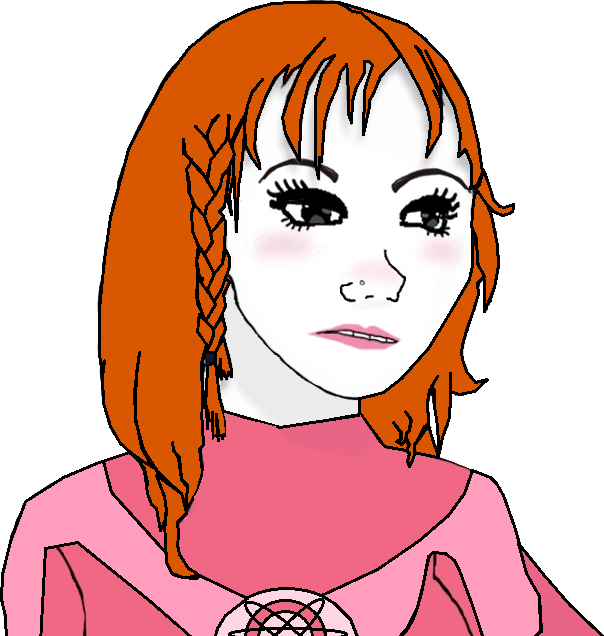
Label: 5_Daddys_Girl